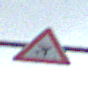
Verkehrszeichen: FlugbetriebLinks
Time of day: Midday
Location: Outdoor (Suburban)
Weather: Overcast
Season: NotSpecified
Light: Natural